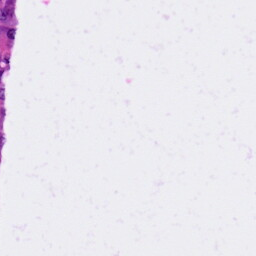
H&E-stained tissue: Pancreatic